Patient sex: F
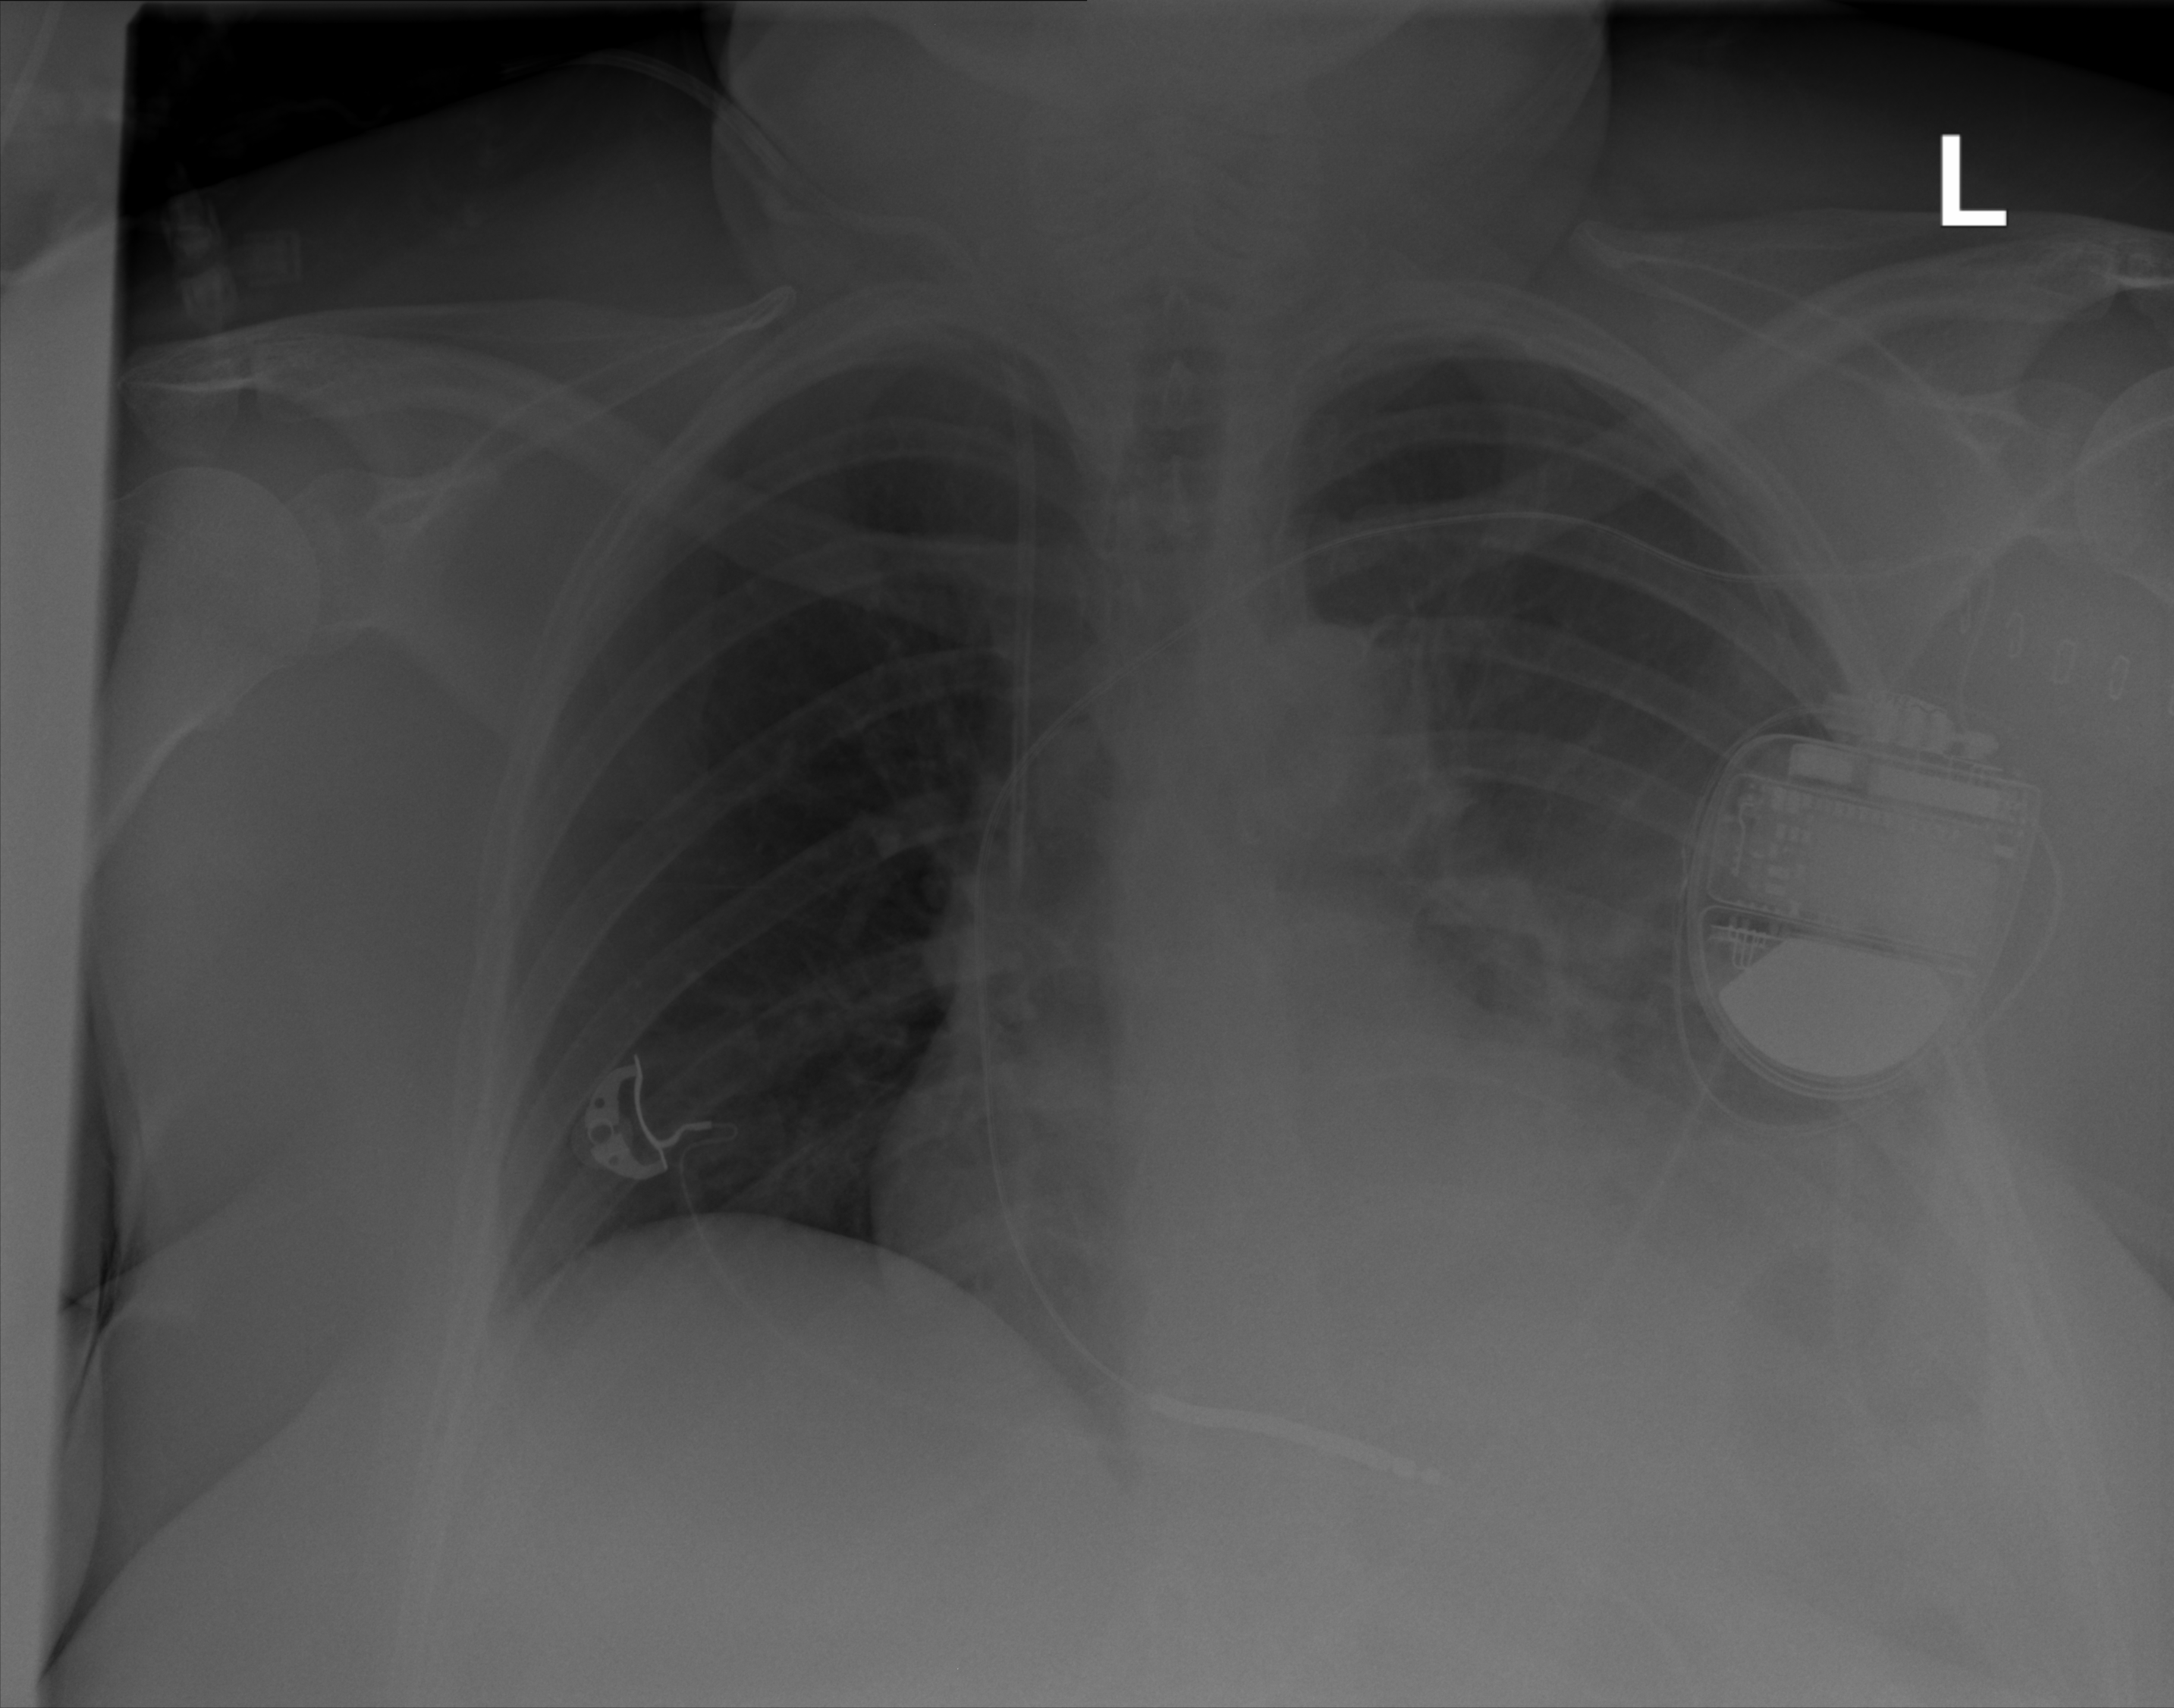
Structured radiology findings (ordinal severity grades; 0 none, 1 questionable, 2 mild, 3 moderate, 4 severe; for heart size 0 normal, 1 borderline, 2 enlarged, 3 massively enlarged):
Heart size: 0
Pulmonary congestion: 0
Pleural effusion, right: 0
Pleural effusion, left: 3
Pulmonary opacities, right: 0
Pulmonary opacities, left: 0
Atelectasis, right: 0
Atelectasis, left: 2